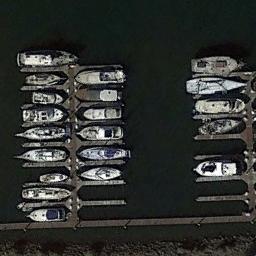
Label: harbor